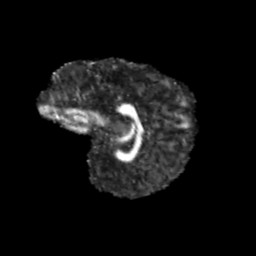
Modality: FA
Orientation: sagittal
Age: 11
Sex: male
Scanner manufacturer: siemens
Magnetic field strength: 3 T
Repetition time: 3.8 s
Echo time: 0.07 s